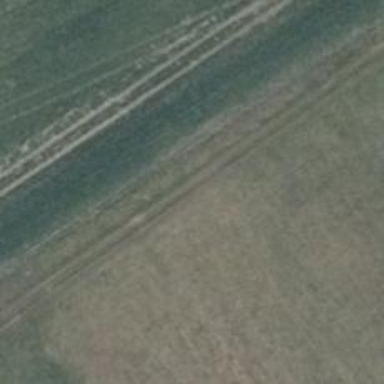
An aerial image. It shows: Grass track road with grade 5 tracktype.